Question: [In this I want to store the value of marks,id,name of each cell in objects of an array..
I try it but not get correct answer please help me how to store marks and id of each cells in objects of an array
'''
const [values, setValues] = useState(new Array(tableData.length).fill(''));
return (
<TableContainer>
<Table style={{ height: 'max-content' }} stickyHeader>
<TableHead>
<TableRow>
<TableCell
style={{
border: '0px solid transparent',
fontFamily: "'Inter', sans-serif",
}}
align='center'
>
Roll Number
</TableCell>
<TableCell
style={{
border: '0px solid transparent',
fontFamily: "'Inter', sans-serif",
}}
align='center'
>
Name
</TableCell>
<TableCell
style={{
border: '0px solid transparent',
fontFamily: "'Inter', sans-serif",
}}
align='center'
>
Email
</TableCell>
<TableCell
style={{
border: '0px solid transparent',
fontFamily: "'Inter', sans-serif",
}}
align='center'
>
Marks
</TableCell>
</TableRow>
</TableHead>
<TableBody>
{tableData.map((data, index) => (
<>
<TableRow>
<TableCell
key={index}
style={{
border: '0px solid transparent',
fontFamily: "'Inter', sans-serif",
}}
align='center'
>
{data.roll}
</TableCell>
<TableCell
key={index}
style={{
border: '0px solid transparent',
fontFamily: "'Inter', sans-serif",
}}
align='center'
>
{data.name}
</TableCell>
<TableCell
key={index}
style={{
border: '0px solid transparent',
fontFamily: "'Inter', sans-serif",
}}
align='center'
>
{data.email}
</TableCell>
<TableCell
key={index}
style={{
border: '0px solid transparent',
fontFamily: "'Inter', sans-serif",
}}
align='center'
>
<input
key={index}
type={'text'}
style={{
border: '1px solid black',
width: '66px',
height: '32px',
background: '#F2F2F2',
paddingLeft: '5px',
}}
required
value={values[index]}
onChange={(e) => {
setValues(e.target.value);
}}
/>
</TableCell>
</TableRow>
</>
))}
</TableBody>
</Table>
</TableContainer>
);
'''
[1]: [https://i.stack.imgur.com/oGvYW.png
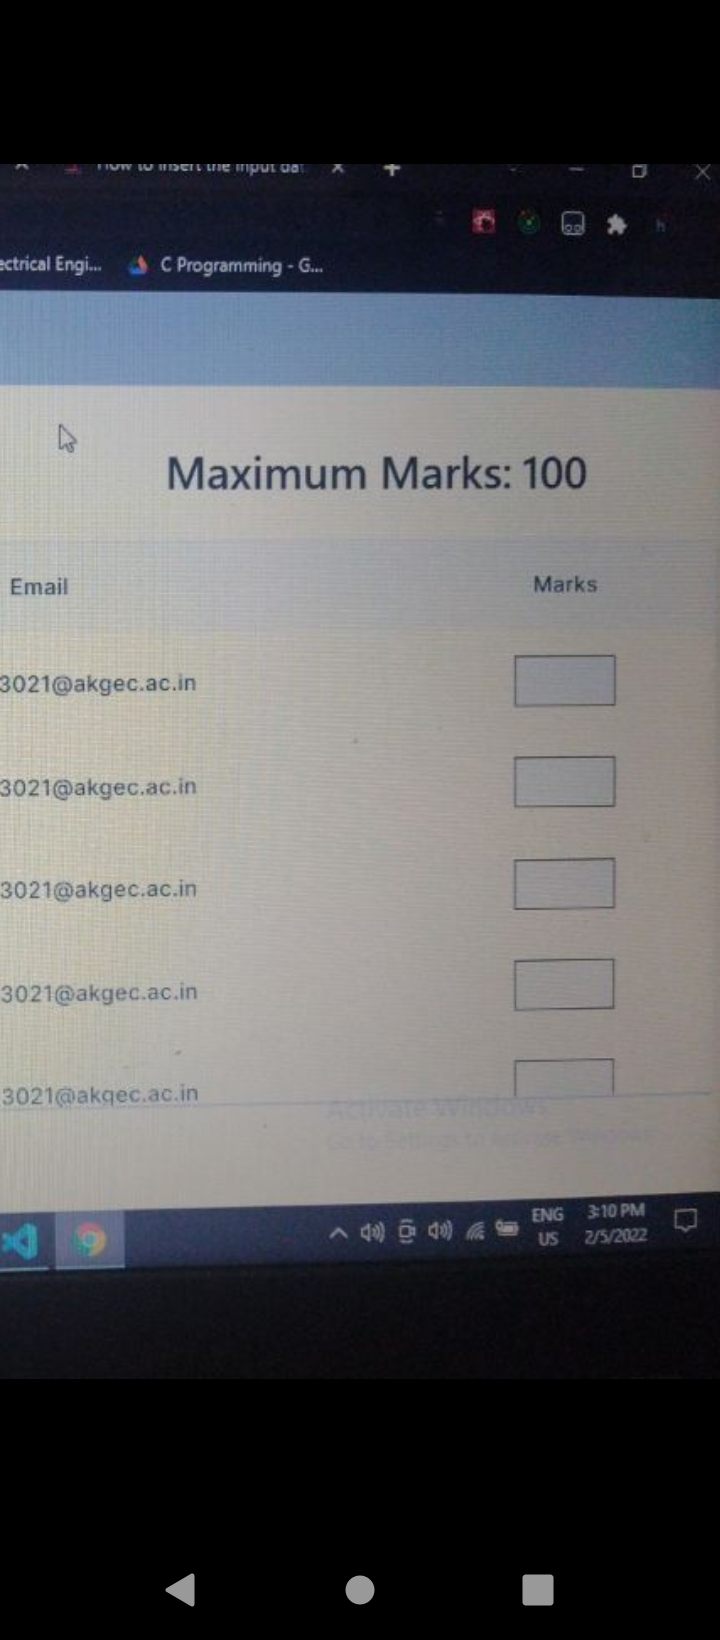
Answer: 1. You should set the key attribute only for the parent TableRow element
2. You could initialize the values state as an object of the form { id, value } and update the value corresponding to the id changed. This configuration should prevent potential errors due to table filtering and index mismatches:
'''
const [values, setValues] = useState(tableData.map(data => ({ id: data.id, value: ''})));
const handleValueChange = (e, id) => {
const otherValues = values.filter(v => v.id !== id);
const updatedValue = { id, value: e.target.value };
setValues({ ...otherValues, updatedValue })
}
return (
<TableContainer>
<Table style={{ height: 'max-content' }} stickyHeader>
...
<TableBody>
{tableData.map((data, index) => (
<TableRow key={data.id}>
<TableCell
style={{
border: '0px solid transparent',
fontFamily: "'Inter', sans-serif",
}}
align='center'
>
{data.roll}
</TableCell>
<TableCell
style={{
border: '0px solid transparent',
fontFamily: "'Inter', sans-serif",
}}
align='center'
>
{data.name}
</TableCell>
<TableCell
style={{
border: '0px solid transparent',
fontFamily: "'Inter', sans-serif",
}}
align='center'
>
{data.email}
</TableCell>
<TableCell
style={{
border: '0px solid transparent',
fontFamily: "'Inter', sans-serif",
}}
align='center'
>
<input
type='text'
style={{
border: '1px solid black',
width: '66px',
height: '32px',
background: '#F2F2F2',
paddingLeft: '5px',
}}
required
value={values.find(v => v.id === data.id)?.value || ''}
onChange={(e) => { handleValueChange(e, data.id); }}
/>
</TableCell>
</TableRow>
))}
</TableBody>
</Table>
</TableContainer>
);
'''